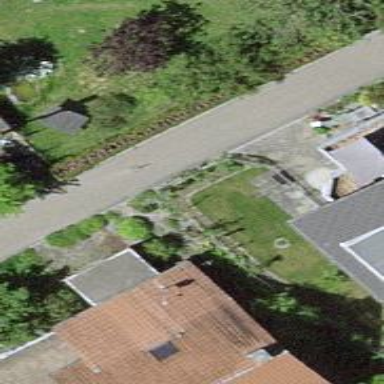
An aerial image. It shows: Paved residential road.